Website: apple
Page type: cart
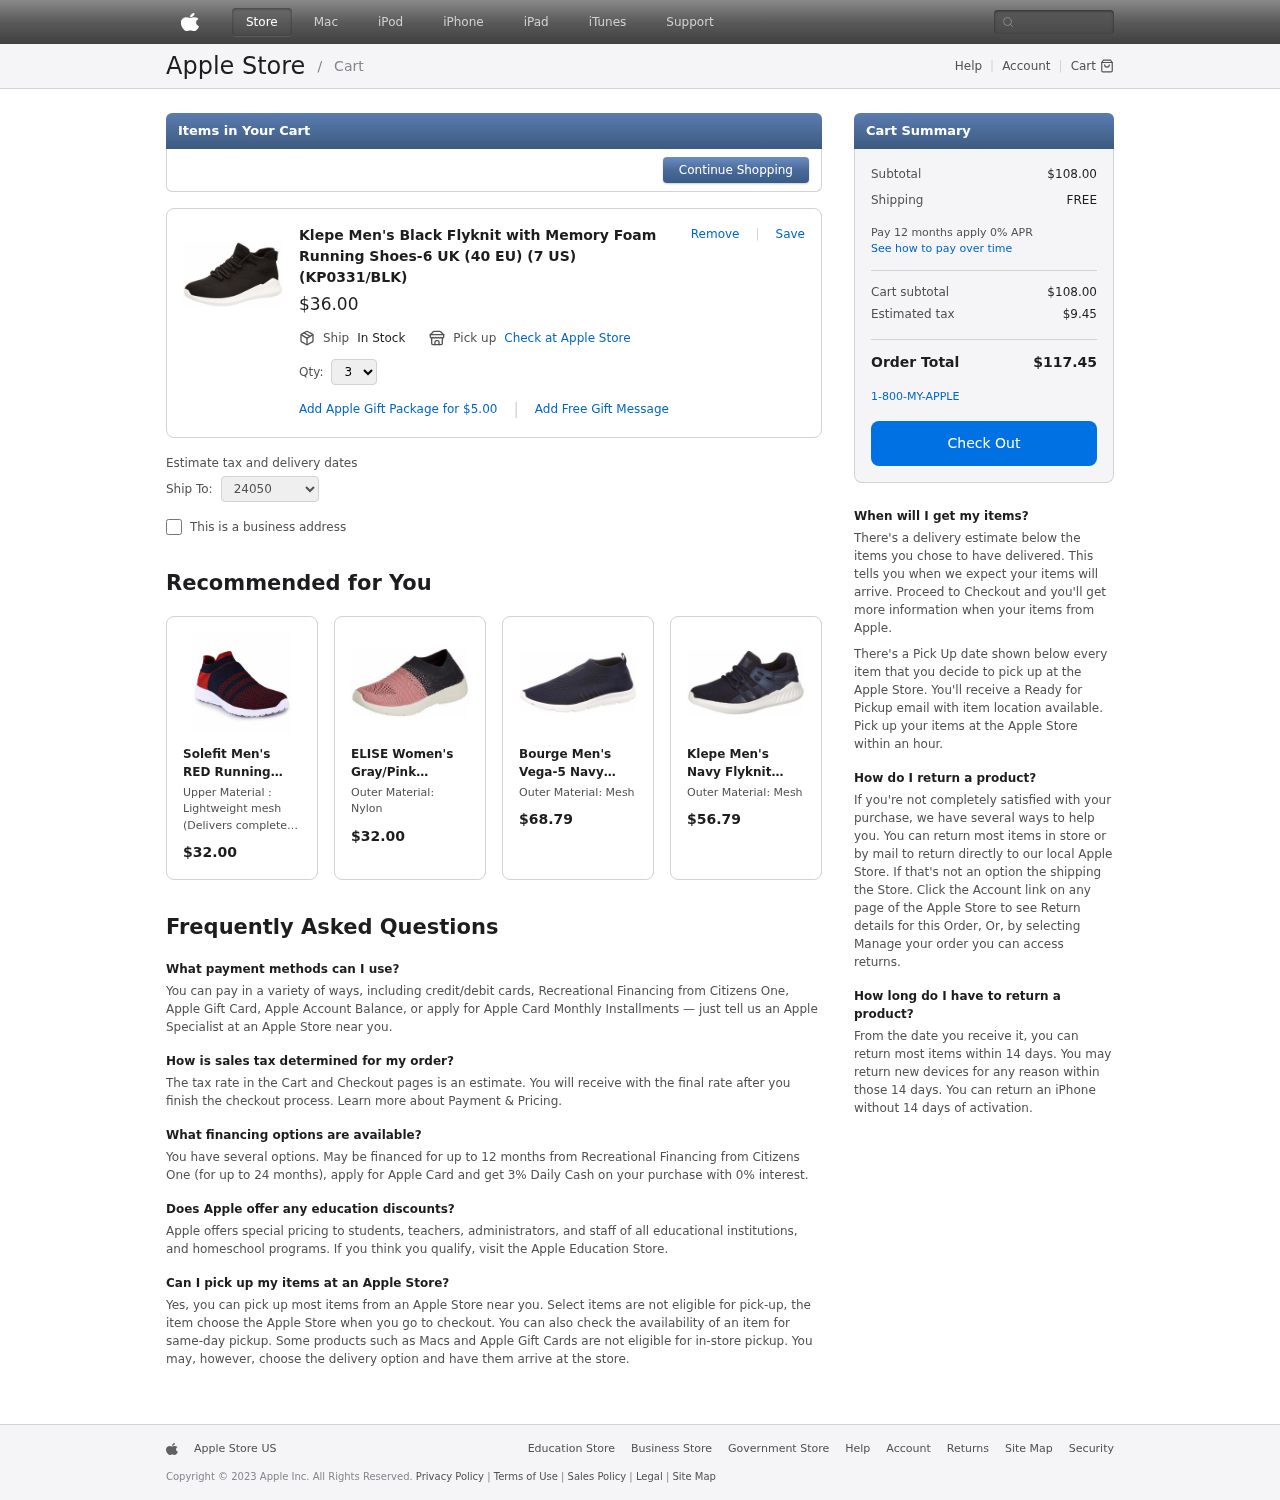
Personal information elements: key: PII_POSTCODE
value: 24050
Product elements: key: PRODUCT1_NAME
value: Klepe Men's Black Flyknit with Memory Foam Running Shoes-6 UK (40 EU) (7 US) (KP0331/BLK)
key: PRODUCT1_PRICE
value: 36
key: PRODUCT1_QUANTITY
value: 3
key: PRODUCT2_DESC
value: Upper Material : Lightweight mesh (Delivers complete breathability)
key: PRODUCT2_NAME
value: Solefit Men's RED Running Shoes-9 UK (42 EU) (SLFT-1134)
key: PRODUCT2_PRICE
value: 32
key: PRODUCT3_DESC
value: Outer Material: Nylon
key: PRODUCT3_NAME
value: ELISE Women's Gray/Pink Running Shoes-5 UK (38 EU) (6 US) (EVAR-SP20-4)
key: PRODUCT3_PRICE
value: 32
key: PRODUCT4_DESC
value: Outer Material: Mesh
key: PRODUCT4_NAME
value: Bourge Men's Vega-5 Navy Running Shoes-12 UK (46 EU) (13 US) (Vega-5-12)
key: PRODUCT4_PRICE
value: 68.79
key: PRODUCT5_DESC
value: Outer Material: Mesh
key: PRODUCT5_NAME
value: Klepe Men's Navy Flyknit Running Shoes-10 UK (44 EU) (11 US) (KP811/NVY)
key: PRODUCT5_PRICE
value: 56.79
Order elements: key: ORDER_SUBTOTAL
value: $108.00
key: ORDER_SHIPPING_COST
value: FREE
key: ORDER_SUBTOTAL2
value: $108.00
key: ORDER_TAX
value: $9.45
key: ORDER_TOTAL
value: $117.45